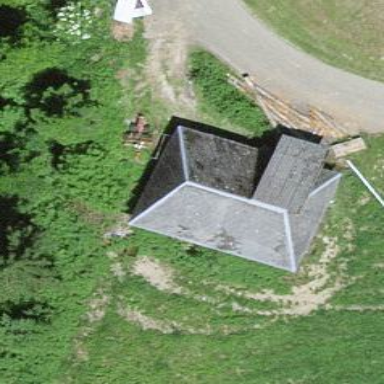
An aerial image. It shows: Barn.